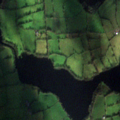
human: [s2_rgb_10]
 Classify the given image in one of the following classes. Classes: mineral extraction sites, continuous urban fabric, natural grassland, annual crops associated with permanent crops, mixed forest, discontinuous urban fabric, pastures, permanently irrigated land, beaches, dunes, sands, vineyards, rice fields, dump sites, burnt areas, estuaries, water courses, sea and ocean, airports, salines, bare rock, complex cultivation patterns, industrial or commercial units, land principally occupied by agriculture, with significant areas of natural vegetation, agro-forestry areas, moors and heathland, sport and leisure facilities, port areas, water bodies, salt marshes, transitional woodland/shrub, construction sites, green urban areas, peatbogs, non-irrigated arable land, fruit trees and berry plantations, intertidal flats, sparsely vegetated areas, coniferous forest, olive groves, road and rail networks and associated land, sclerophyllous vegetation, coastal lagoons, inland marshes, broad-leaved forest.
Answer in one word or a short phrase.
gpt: pastures, water bodies